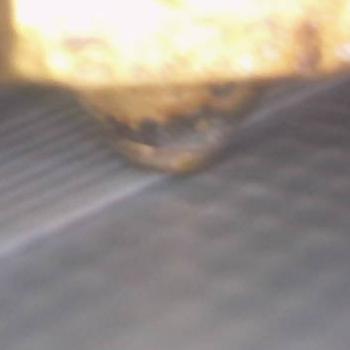
Flow rate: 42%